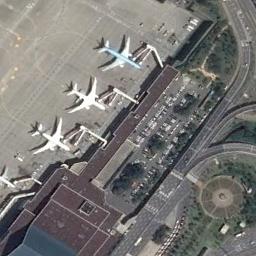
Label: airplane